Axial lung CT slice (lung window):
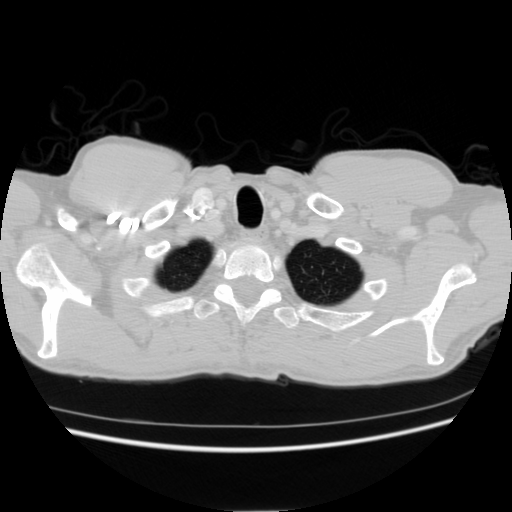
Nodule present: no